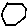
Label: hexagon